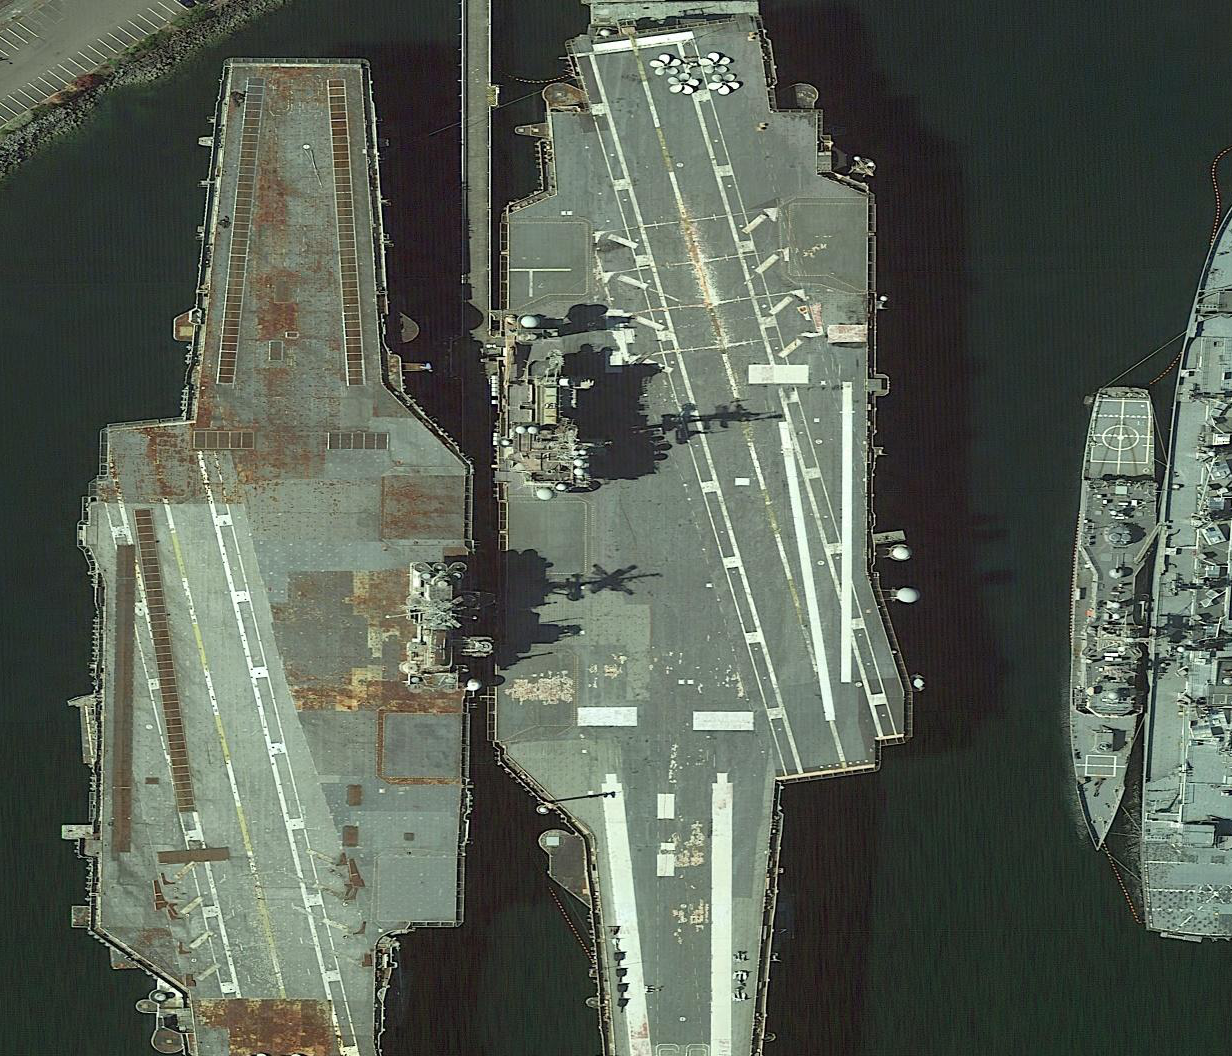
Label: aircraft_carrier